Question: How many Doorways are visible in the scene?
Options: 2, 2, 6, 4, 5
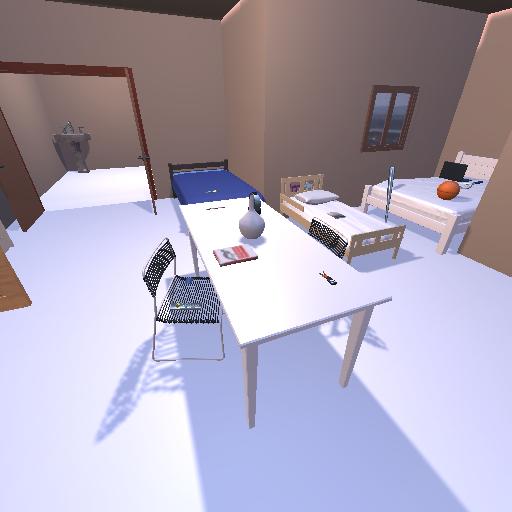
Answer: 2